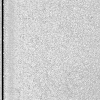
Atmospheric dust classification: dusty